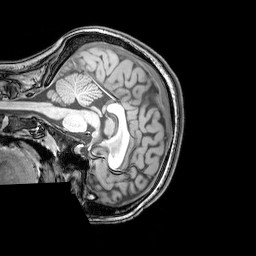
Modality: T1w
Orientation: sagittal
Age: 24
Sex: female
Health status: healthy
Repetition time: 0.081 s
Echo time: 0.037 s